Question: So i have a datagrid that was built with the mindscape datagrid control that looks like this:

I am not sure if i will be able to do this to the mindscape control, so this will be a question about any multi-column listview or datagrid.
When an item is clicked, and selected, I need to expand the item (hopefully with an animation/storyboard) downwards, to display a bunch of extra information about the item (rating graph, list of available locations, etc).
I honestly have no idea how to begin with this. I'm new to wpf. in winforms i would just create a custom listboxitem that controls it's own height, and listen to the selected event.
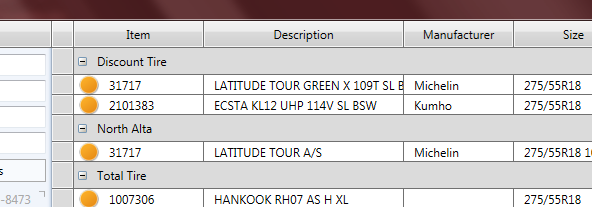
Answer: A 'ListView' is not the best control to use for your requirements. Instead of the 'ListView', you should use a <URL> page on MSDN.
> You can customize the data presentation in the DataGrid by adding a row details section. Adding a row details section enables you to group some data in a template that is optionally visible or collapsed.You define the row details template as either inline XAML or as a resource. A data template that is added as a resource can be used throughout the project without re-creating the template. A data template that is added as inline XAML is only accessible from the control where it is defined.